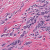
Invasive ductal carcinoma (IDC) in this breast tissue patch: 1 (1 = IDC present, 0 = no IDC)